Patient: sex M, age 36
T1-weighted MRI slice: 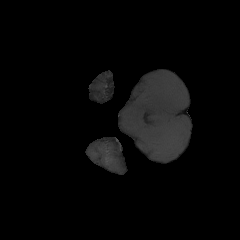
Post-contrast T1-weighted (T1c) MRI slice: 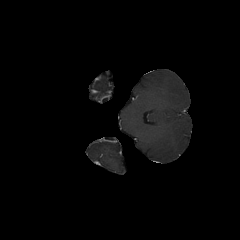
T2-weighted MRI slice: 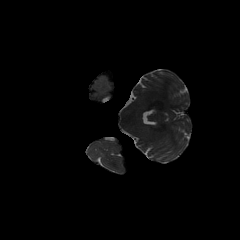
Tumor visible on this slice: no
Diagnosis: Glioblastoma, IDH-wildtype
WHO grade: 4